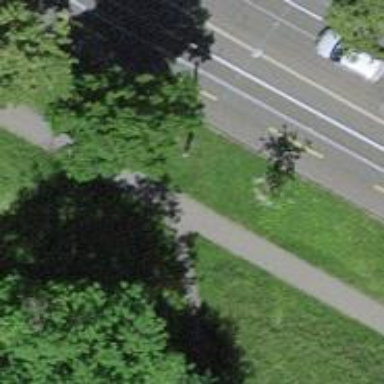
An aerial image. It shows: Tree-lined avenue.